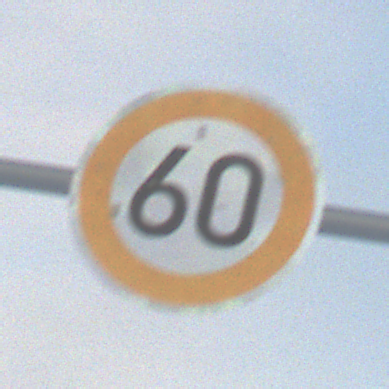
Verkehrszeichen: Geschwindigkeit60
Umgebung: Outdoor, Nature
Tageszeit: SunriseSunset
Wetter: PartlyCloudy
Licht: Natural
Jahreszeit: NotSpecified
Kontrast: LowContrast